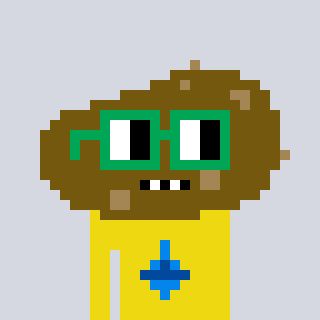
a pixel art character with square green glasses, a potato-shaped head and a yellow-colored body on a cool background